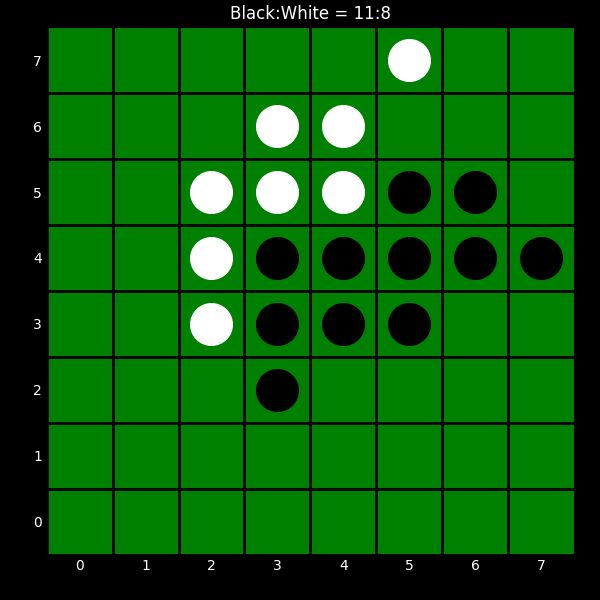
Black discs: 11
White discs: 8